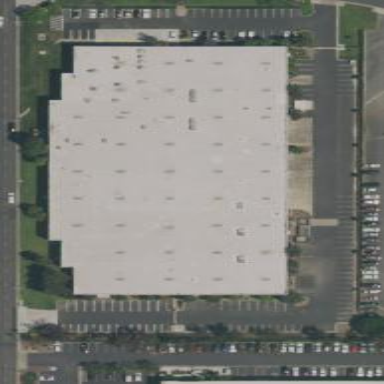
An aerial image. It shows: Warehouse.